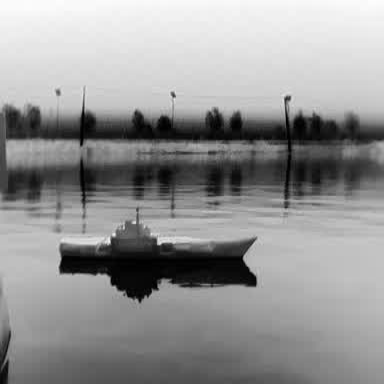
There is a warship in the infrared image.